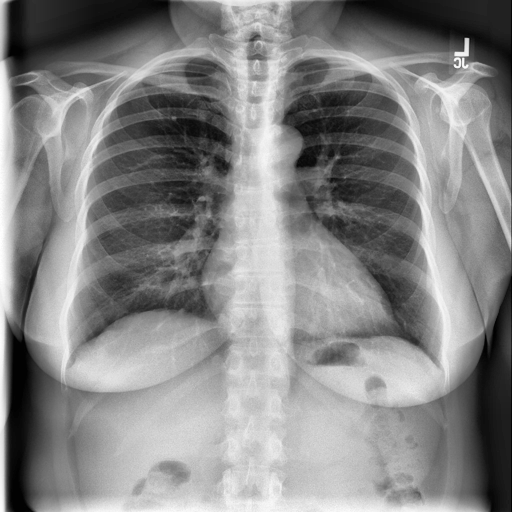
Finding: NORMAL